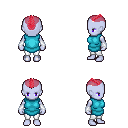
a pixel art fantasy rpg character, female body template, dark elf, purple skin, teal tunic, white pants, ruby red short mohawk hairstyle, white cloth bracers, four views (front, back, left, right), 2x2 character sprite sheet, small pixel art, hard edges, no anti-aliasing